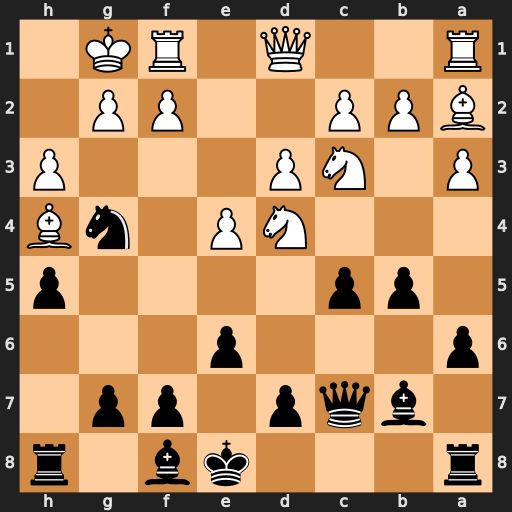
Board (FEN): r3kb1r/1bqp1pp1/p3p3/1pp4p/3NP1nB/P1NP3P/BPP2PP1/R2Q1RK1
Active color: b
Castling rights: kq
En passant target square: -
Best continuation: Qh2#